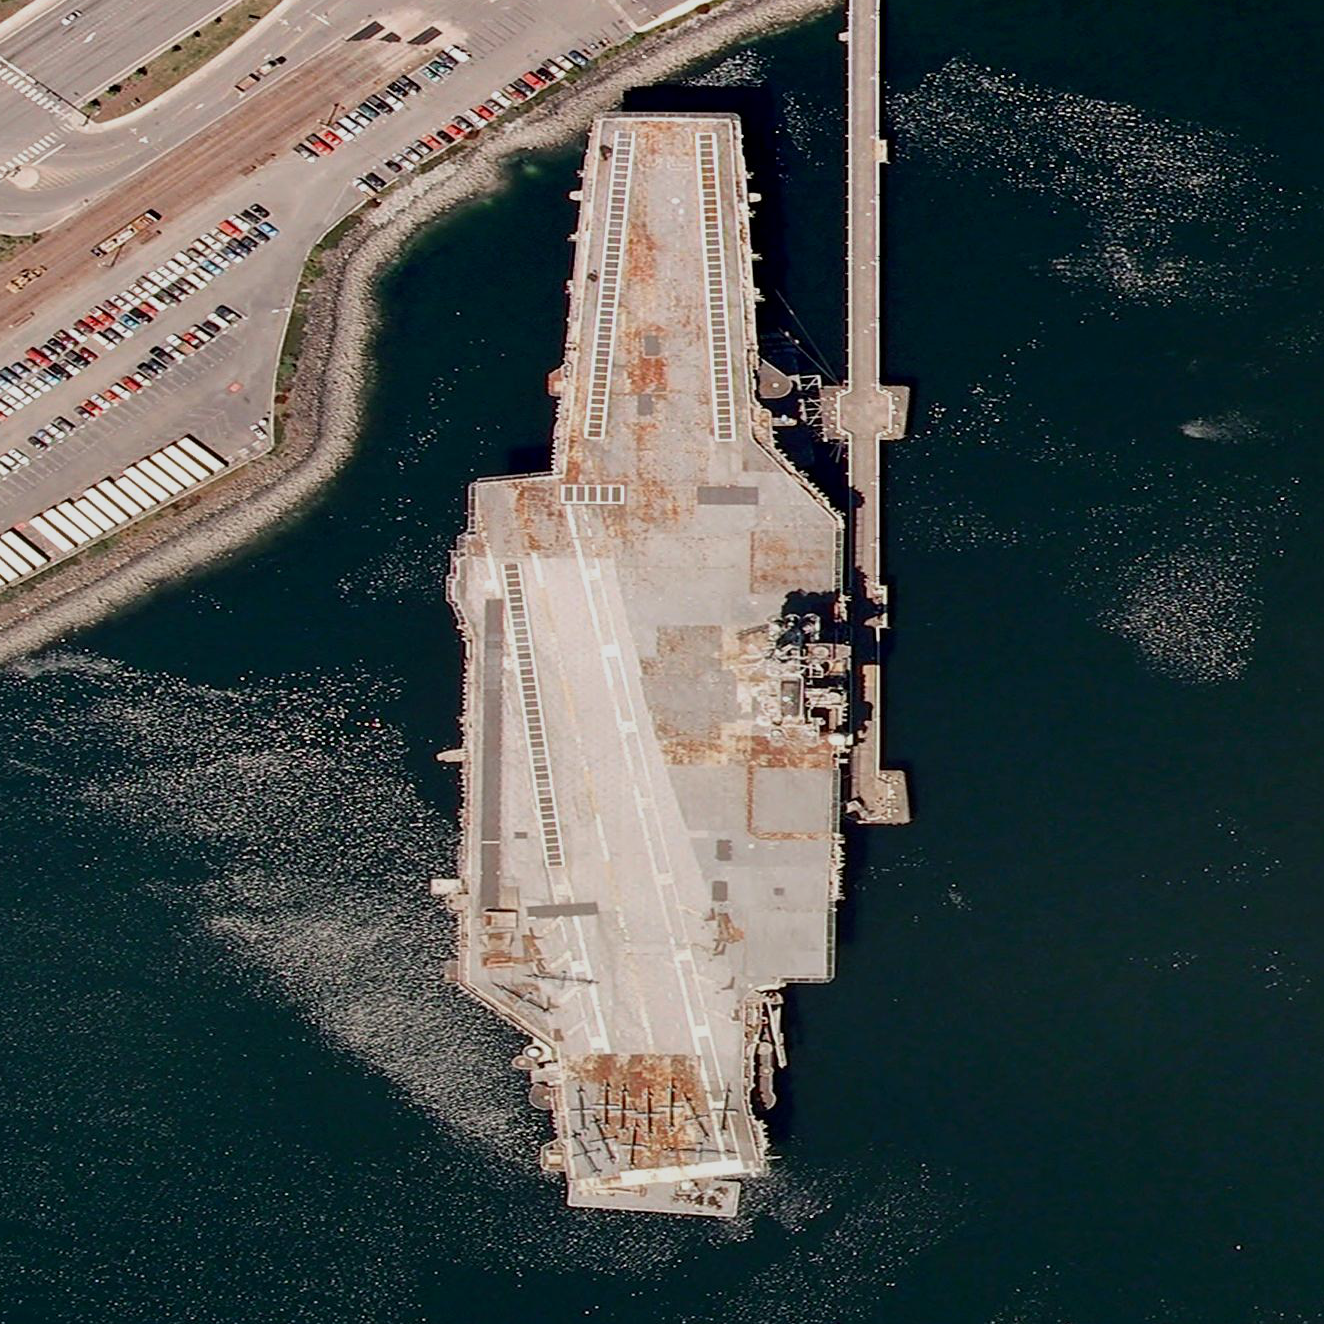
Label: aircraft_carrier